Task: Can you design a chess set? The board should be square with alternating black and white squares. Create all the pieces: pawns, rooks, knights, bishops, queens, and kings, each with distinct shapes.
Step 4600:
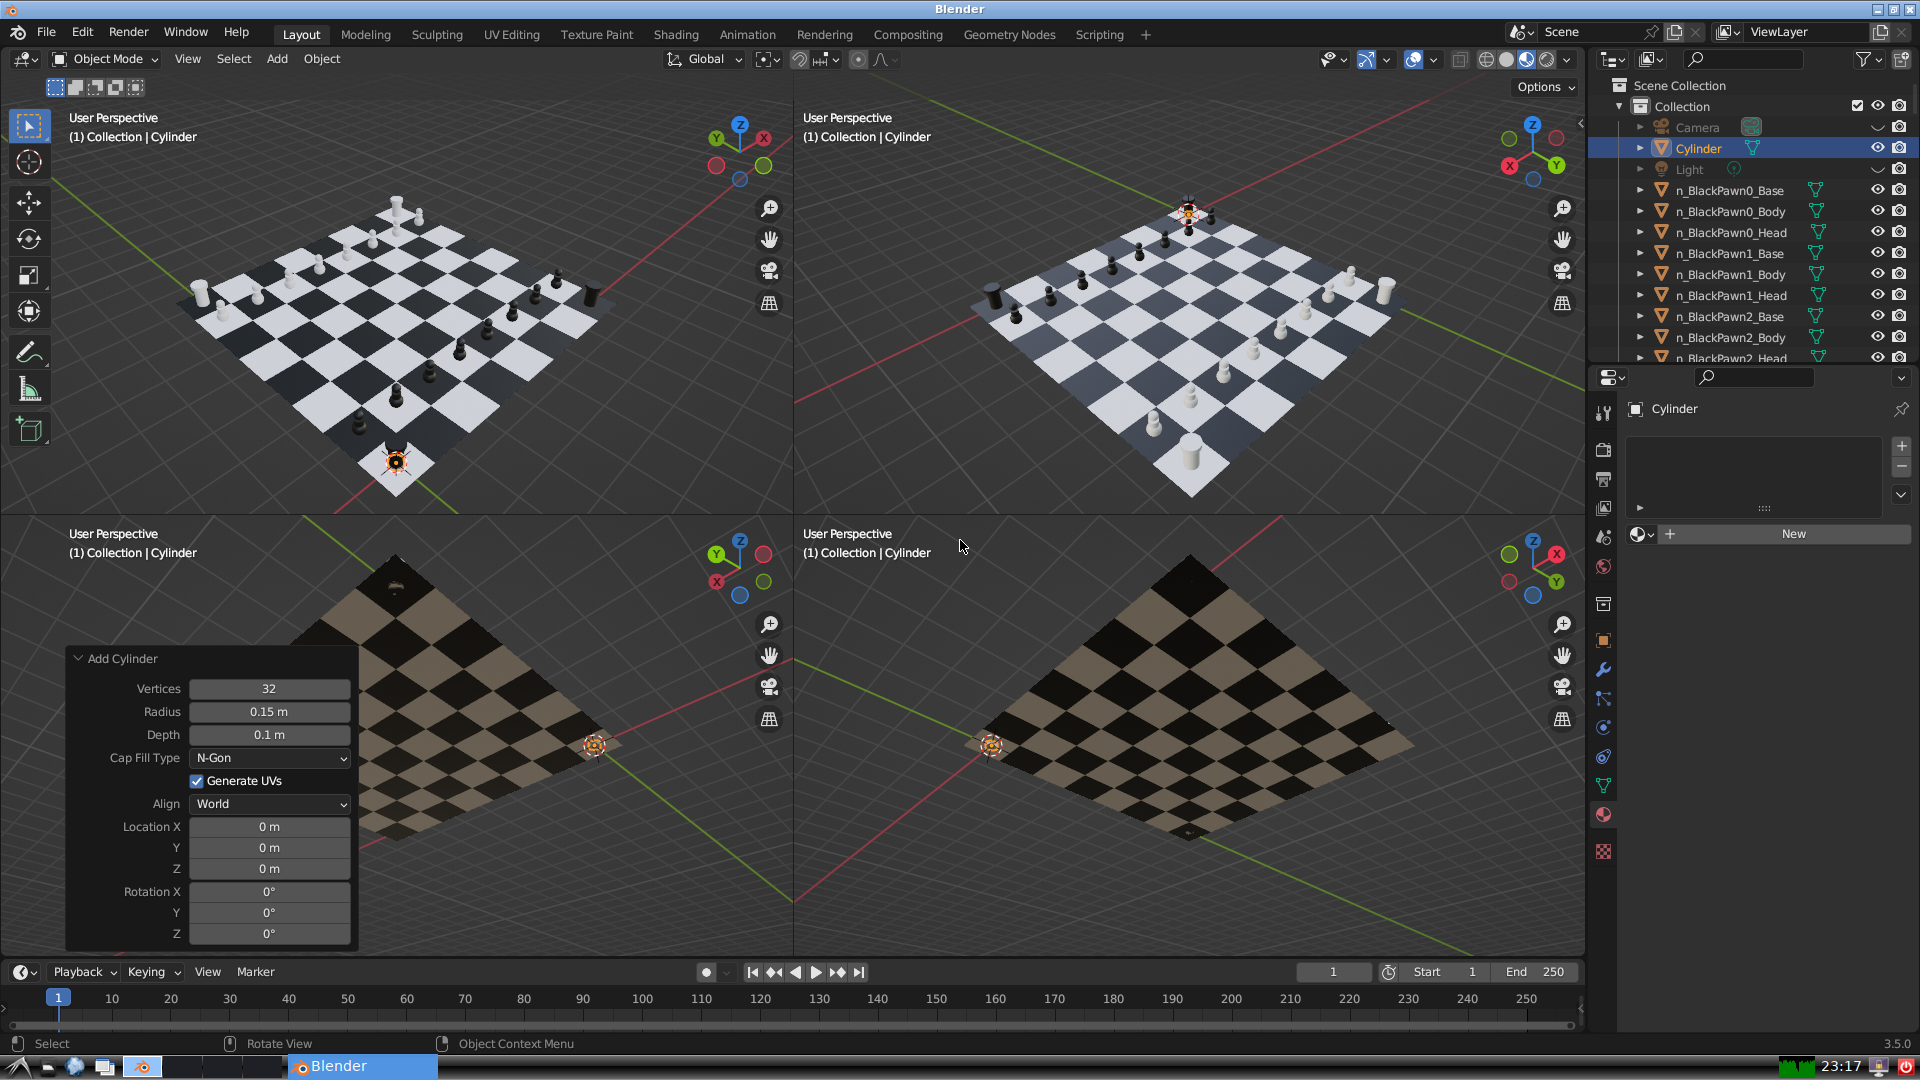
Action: {"mouse_move": [270, 731]}